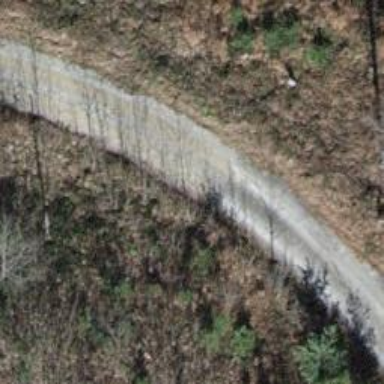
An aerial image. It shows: Gravel track with grade 2 tracktype.